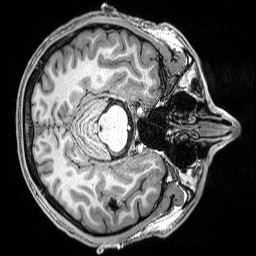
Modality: T1w
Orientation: axial
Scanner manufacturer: siemens
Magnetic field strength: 3 T
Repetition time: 2.5 s
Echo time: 0.00343 s